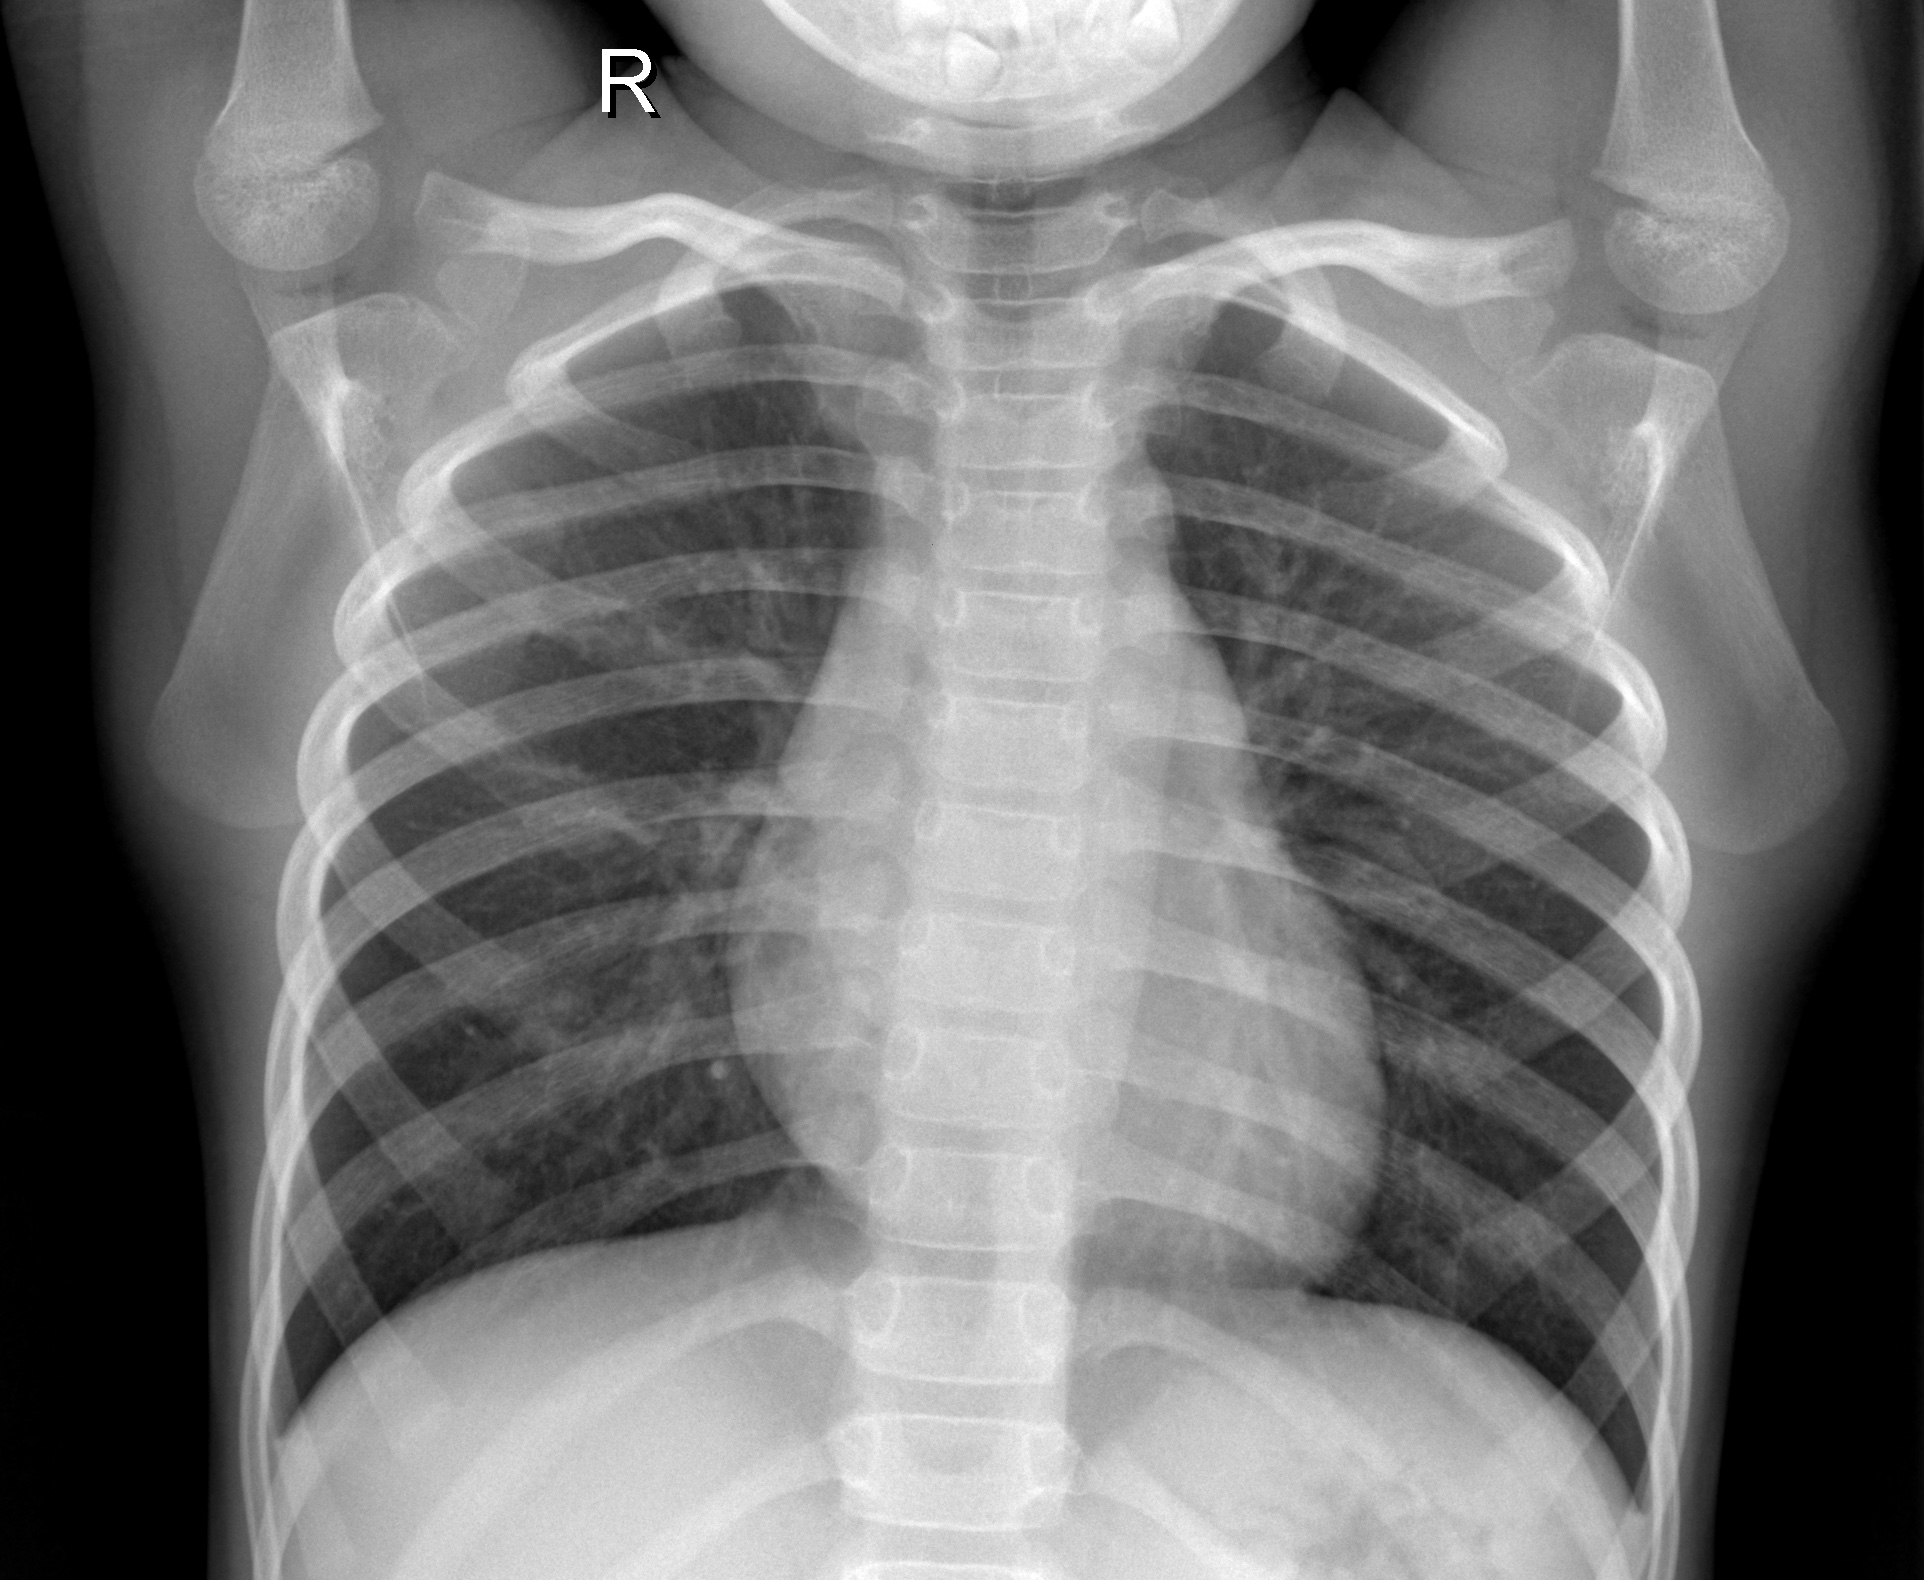
Diagnosis: NORMAL